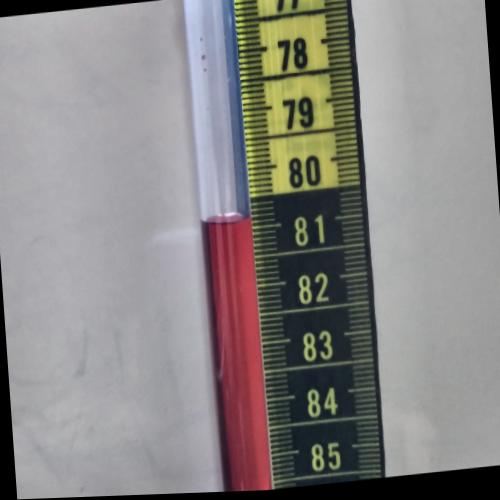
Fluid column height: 80.9 cm